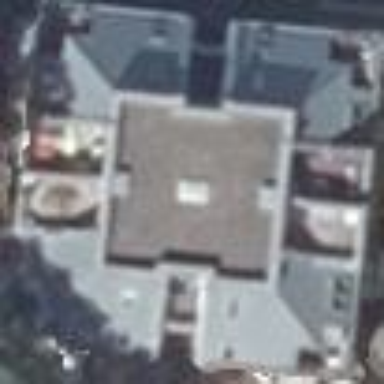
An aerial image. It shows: Building with apartments. The roof is made of metal and has quadruple saltbox shape.